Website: apple
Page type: cart
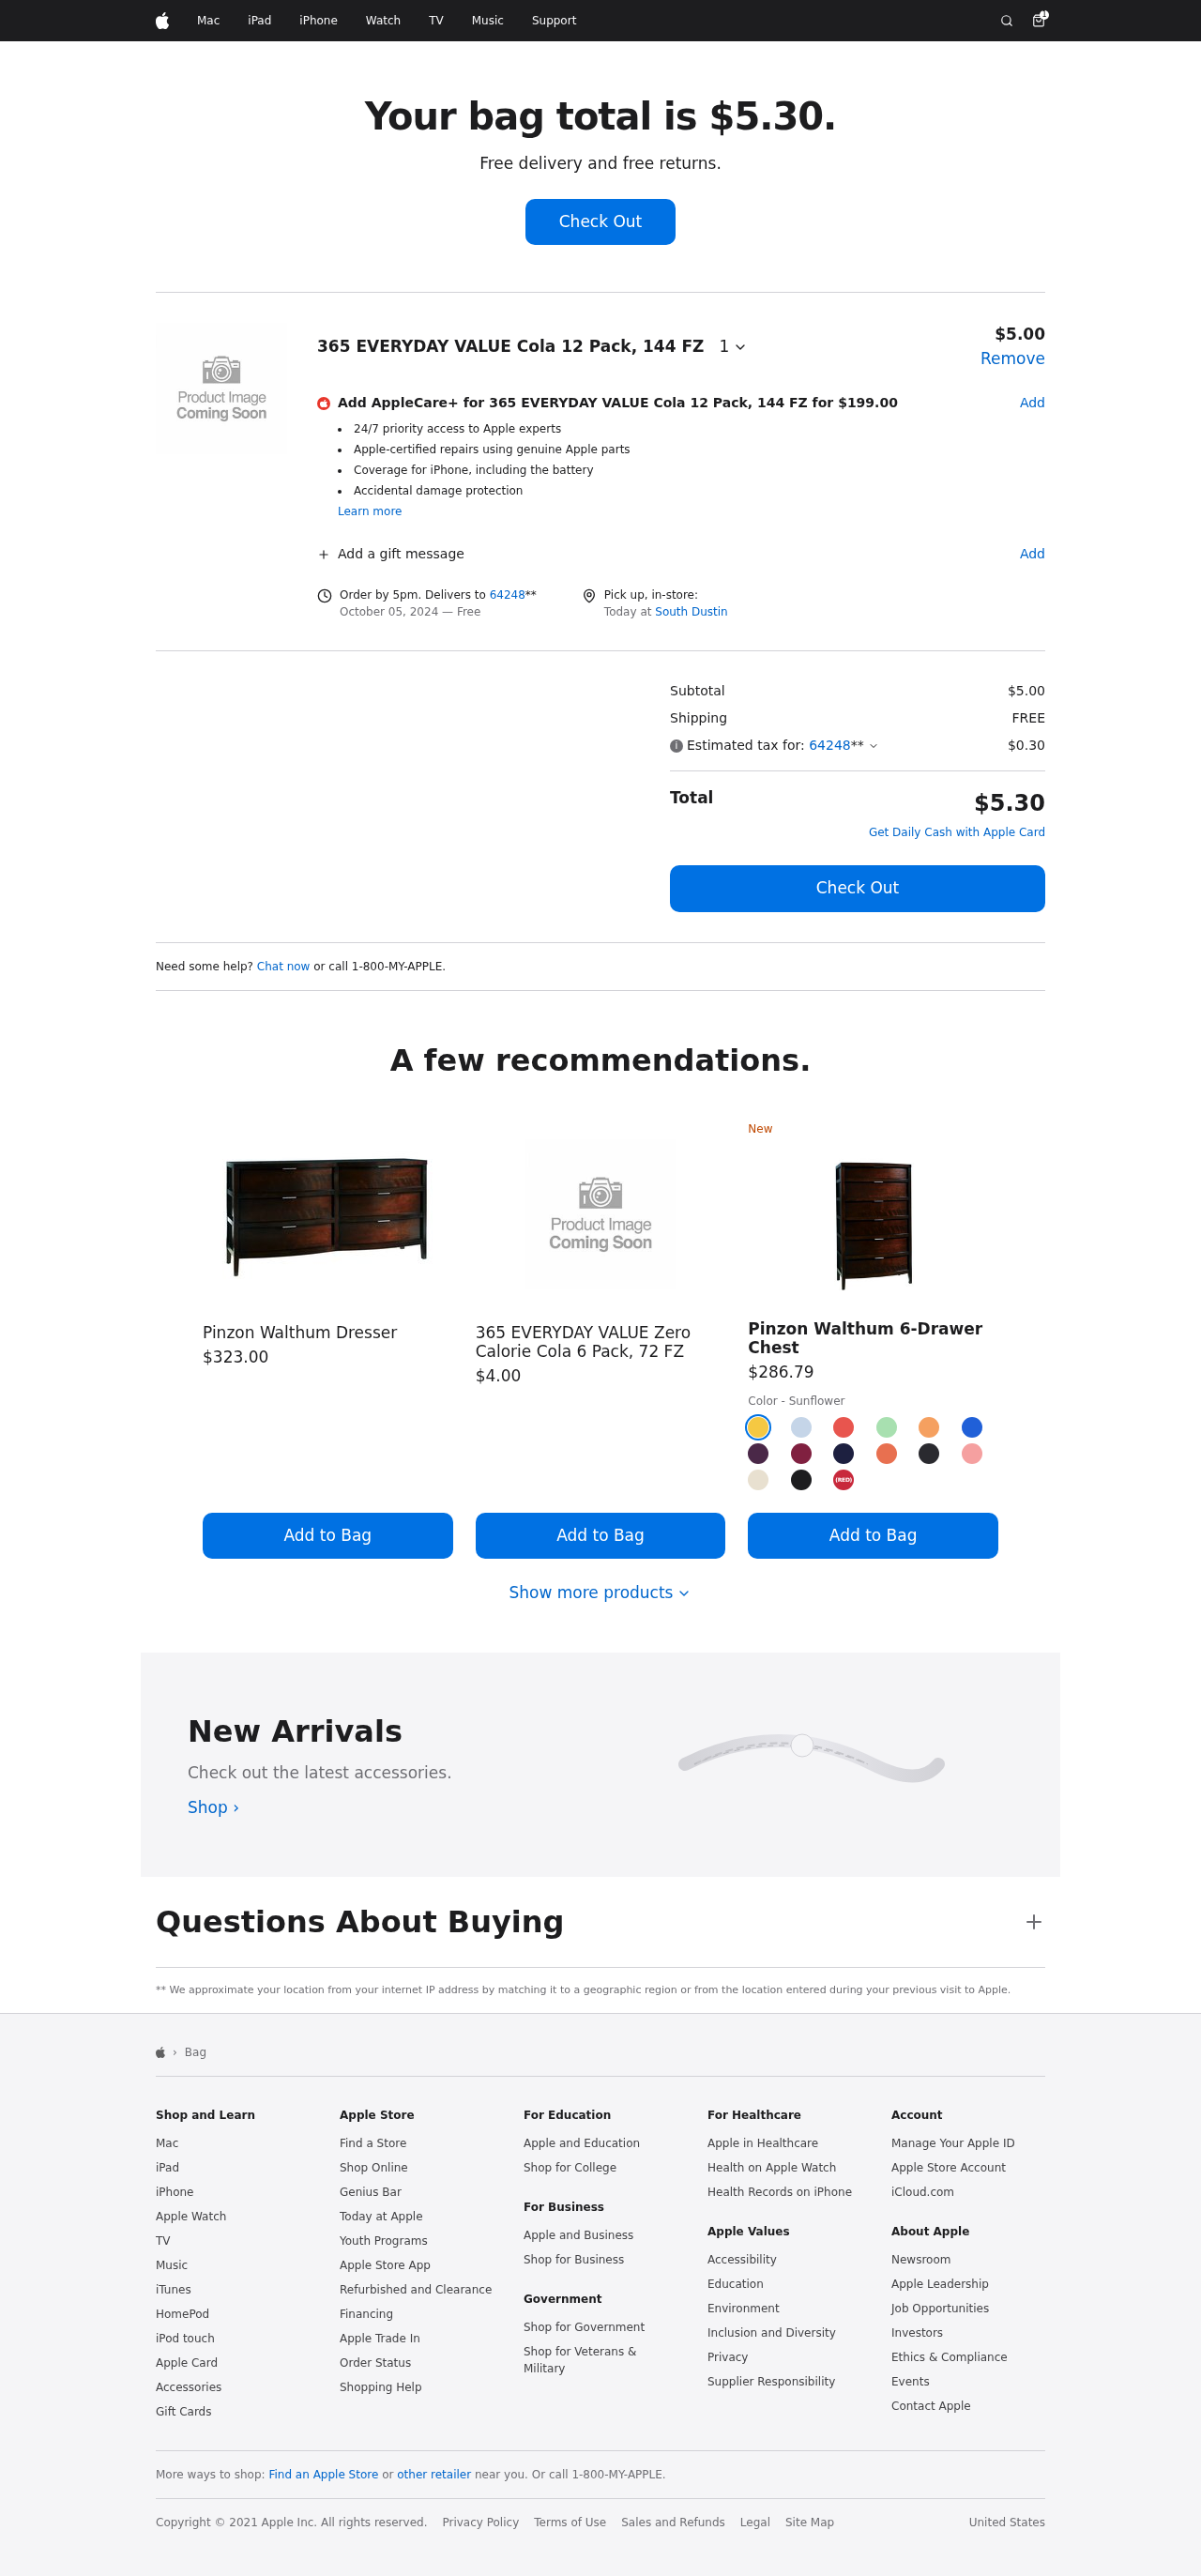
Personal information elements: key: PII_CITY
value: South Dustin
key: PII_POSTCODE
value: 64248
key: PII_POSTCODE_FULL
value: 64248
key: PII_POSTCODE_NUMERIC
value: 64248
Product elements: key: PRODUCT1_NAME
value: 365 EVERYDAY VALUE Cola 12 Pack, 144 FZ
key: PRODUCT1_PRICE
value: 5
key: PRODUCT1_QUANTITY
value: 1
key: PRODUCT2_NAME
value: Pinzon Walthum Dresser
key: PRODUCT2_PRICE
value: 323
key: PRODUCT3_NAME
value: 365 EVERYDAY VALUE Zero Calorie Cola 6 Pack, 72 FZ
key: PRODUCT3_PRICE
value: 4
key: PRODUCT4_NAME
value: Pinzon Walthum 6-Drawer Chest
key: PRODUCT4_PRICE
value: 286.79
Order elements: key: ORDER_NUM_ITEMS
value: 1
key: ORDER_TOTAL
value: $5.30
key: ORDER_SHIPPING_DATE
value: October 05, 2024
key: ORDER_SUBTOTAL
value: $5.00
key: ORDER_SHIPPING_COST
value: FREE
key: ORDER_TAX
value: $0.30